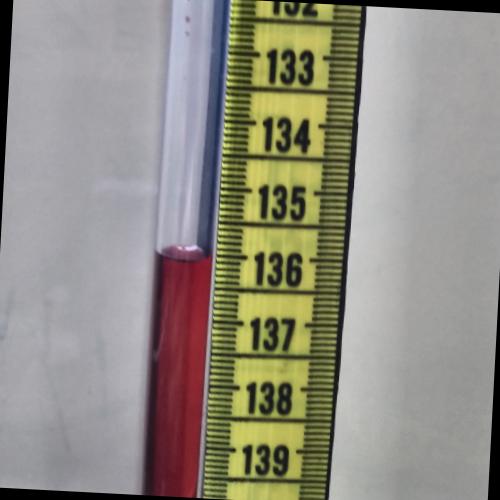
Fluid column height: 136.1 cm